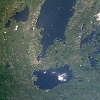
Label: land